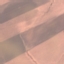
Land use / land cover: AnnualCrop